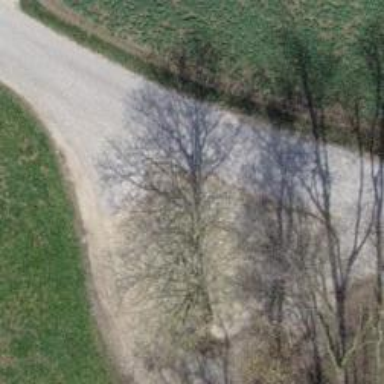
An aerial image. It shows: Track road with grade3 tracktype.